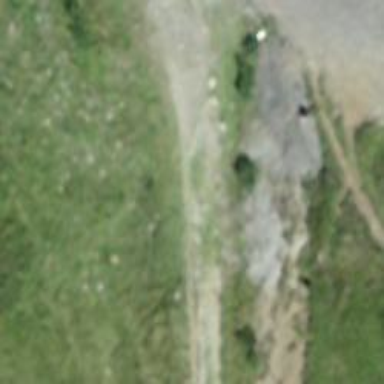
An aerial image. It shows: Stone path.